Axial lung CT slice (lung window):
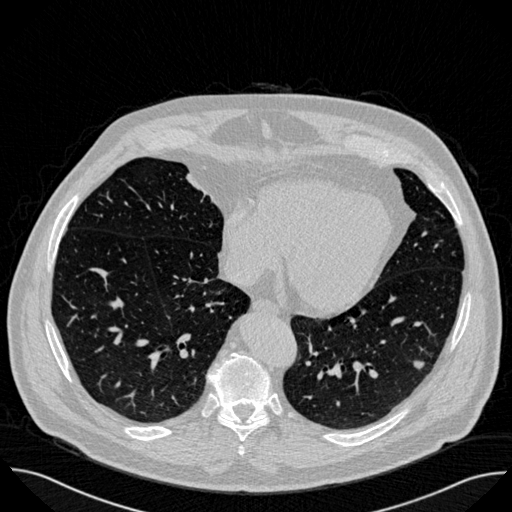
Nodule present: yes
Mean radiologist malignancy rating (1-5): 2.75